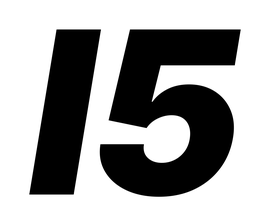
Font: Inter-Italic_Black_Italic